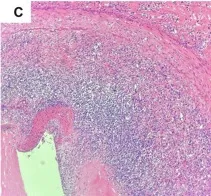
Right coronary artery (gross and microscopic examination). Diffuse lymphocytic infiltrates involving predominantly the media, with areas of adventitial and intimal involvement, with multiple foci of disrupted elastic lamina, marked lumen stenosis, and intimal atherosclerotic plaque. H&E 100X).
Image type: pathology (h&e)